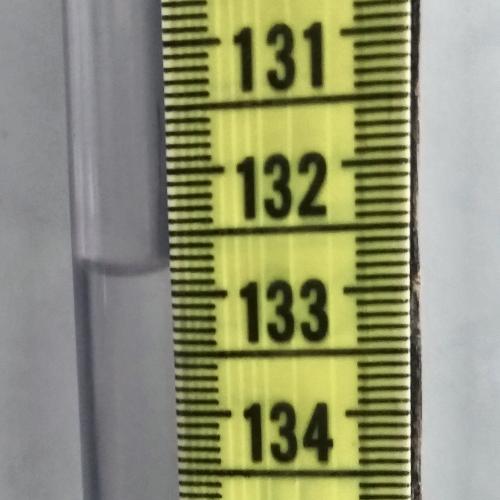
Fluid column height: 132.8 cm